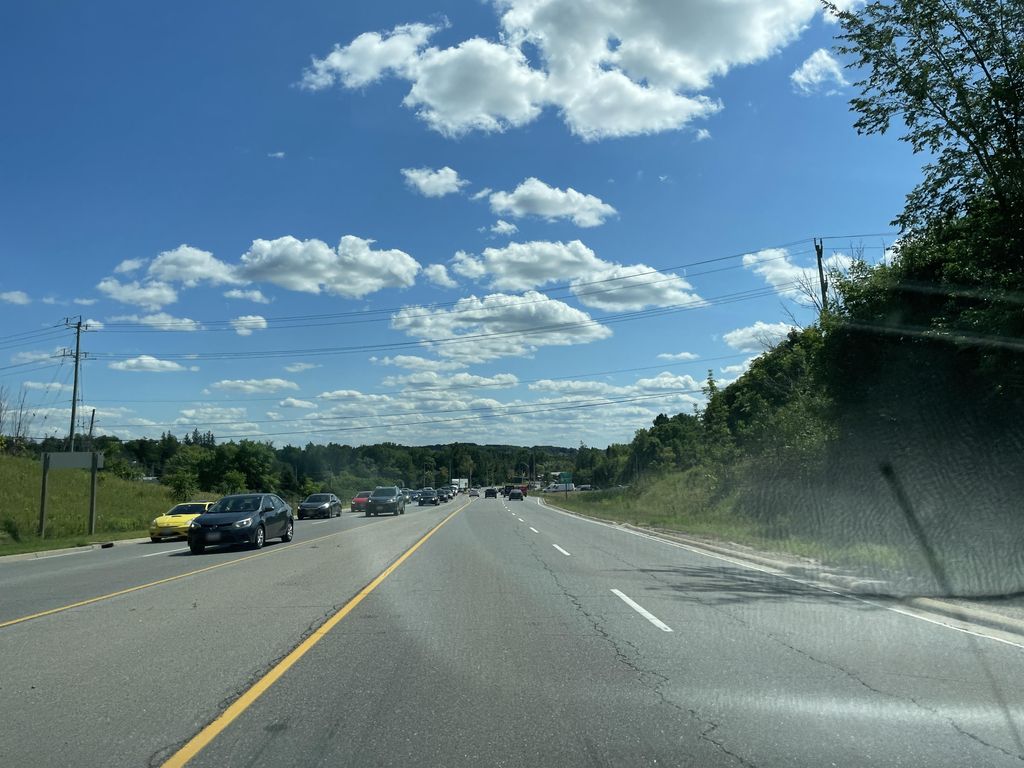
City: kitchener-waterloo